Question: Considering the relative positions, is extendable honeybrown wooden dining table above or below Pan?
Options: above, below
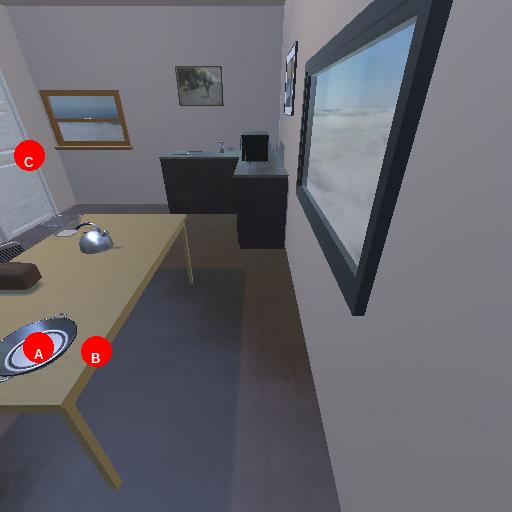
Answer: above